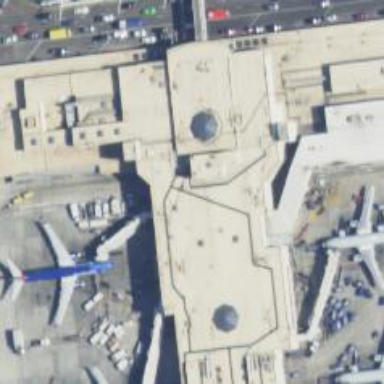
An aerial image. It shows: Information terminal.